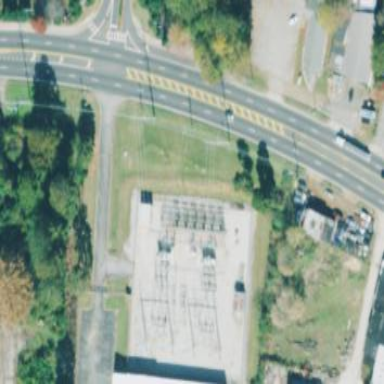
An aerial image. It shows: Distribution substation surrounded by fence.